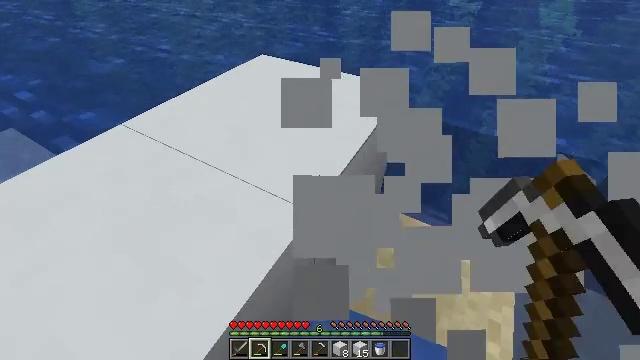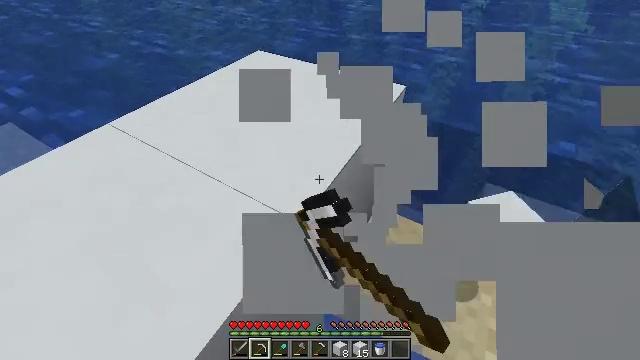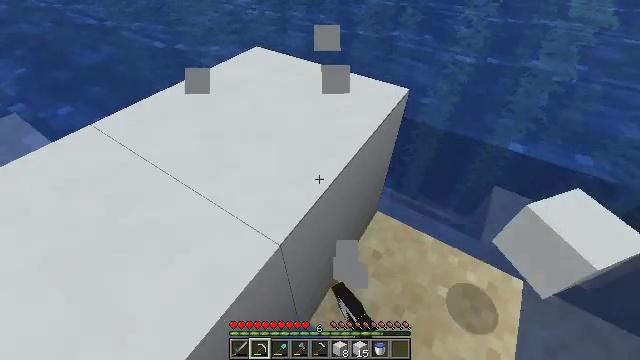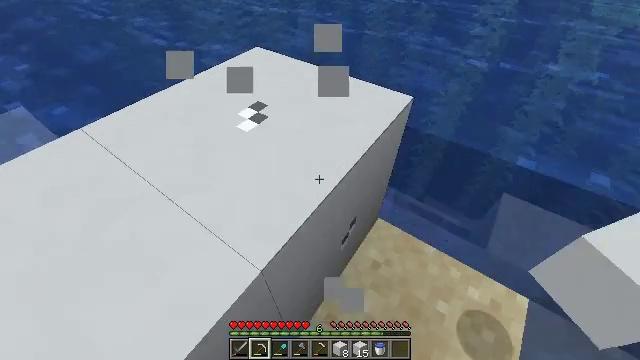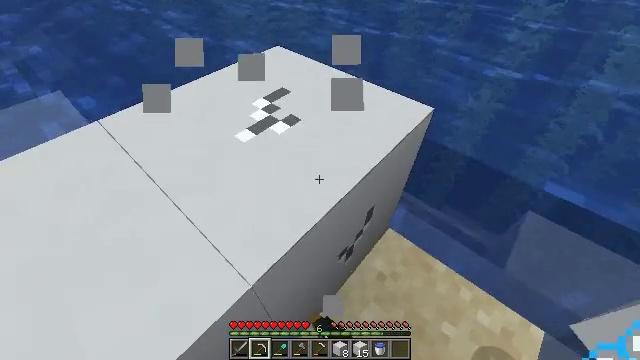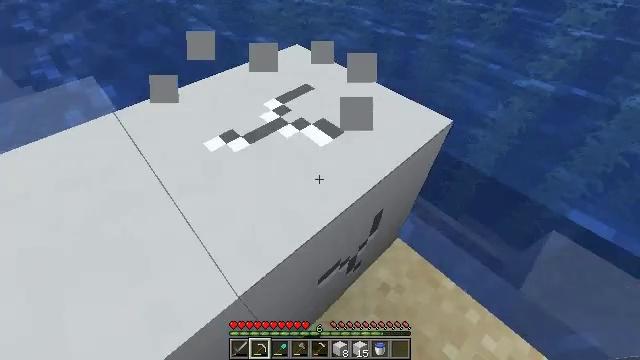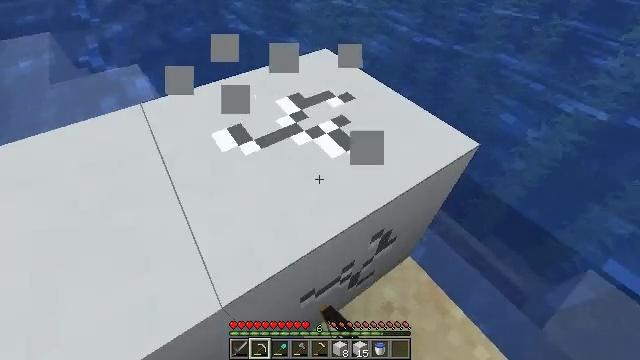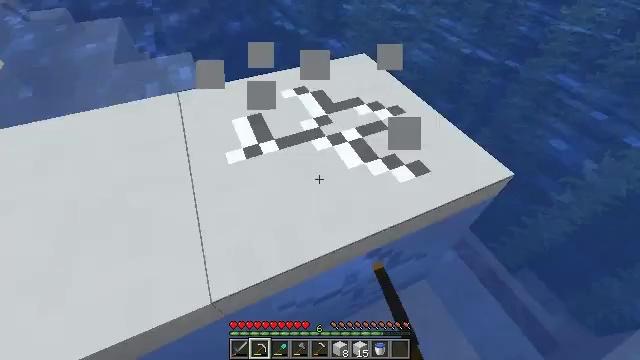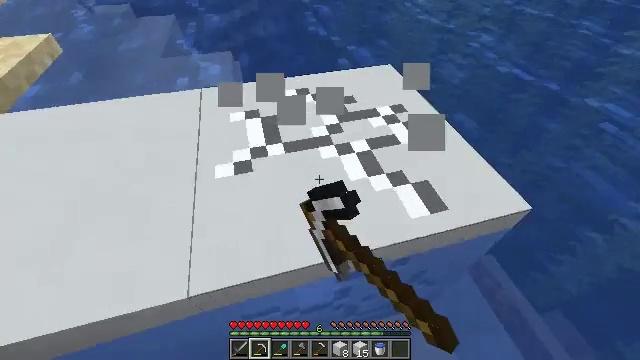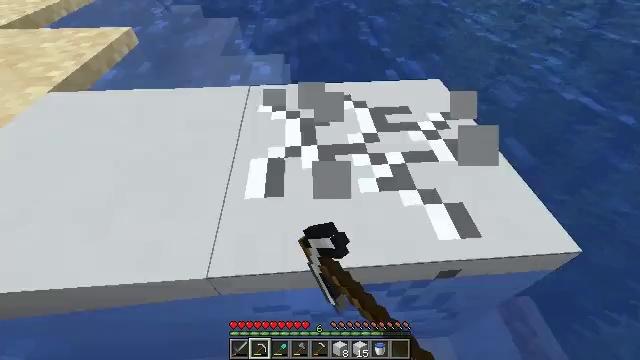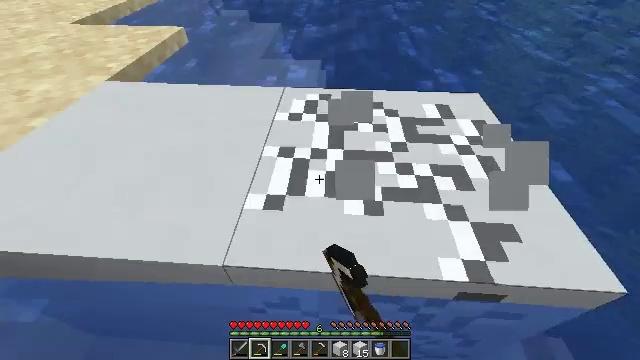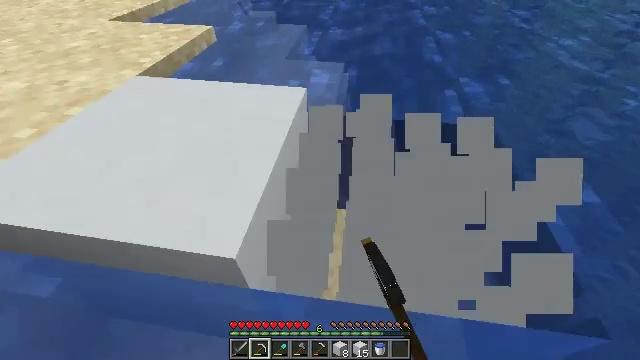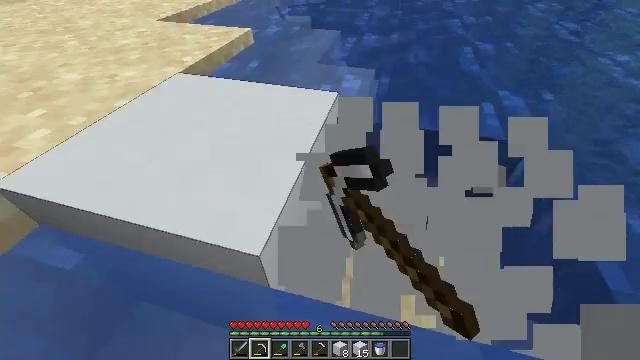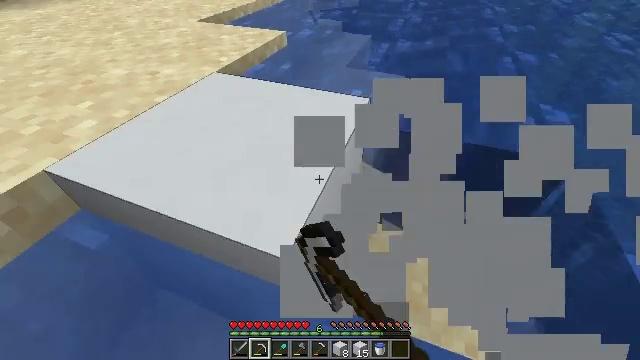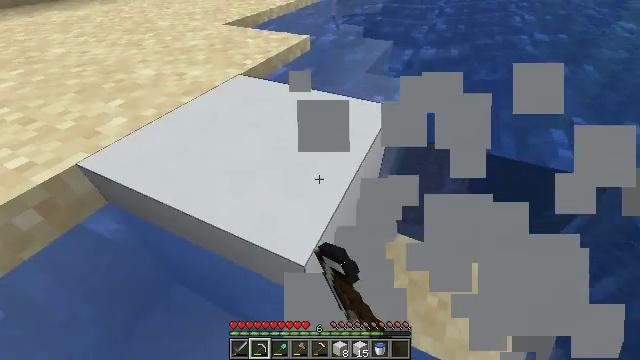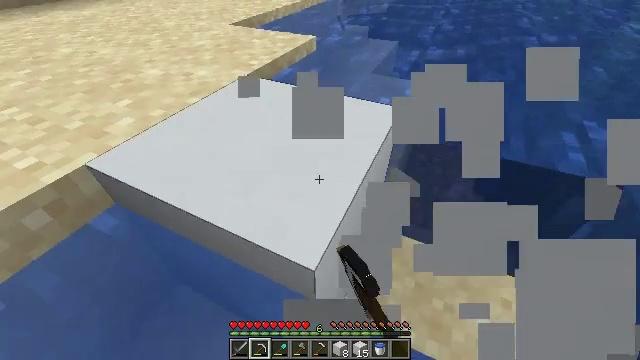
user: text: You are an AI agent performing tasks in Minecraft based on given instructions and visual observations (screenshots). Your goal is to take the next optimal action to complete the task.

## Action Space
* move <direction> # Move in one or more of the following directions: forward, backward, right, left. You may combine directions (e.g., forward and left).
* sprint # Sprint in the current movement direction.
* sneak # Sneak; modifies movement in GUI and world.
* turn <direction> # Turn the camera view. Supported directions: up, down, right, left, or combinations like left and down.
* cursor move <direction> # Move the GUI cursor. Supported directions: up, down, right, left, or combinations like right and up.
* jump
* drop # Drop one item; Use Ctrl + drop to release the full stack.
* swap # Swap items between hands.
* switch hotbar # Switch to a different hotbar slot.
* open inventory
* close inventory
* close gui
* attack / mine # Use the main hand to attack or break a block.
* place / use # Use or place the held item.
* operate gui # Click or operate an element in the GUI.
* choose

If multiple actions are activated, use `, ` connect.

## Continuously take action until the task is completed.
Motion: motion action
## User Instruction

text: Gather white concrete for building projects.
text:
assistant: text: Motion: move forward and move right, turn left and down, attack / mine
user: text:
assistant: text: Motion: move forward and move right, turn left and down, attack / mine
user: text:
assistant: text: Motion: move forward and move right, turn left, attack / mine
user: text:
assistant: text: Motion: move forward and move right, turn left, attack / mine
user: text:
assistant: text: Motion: move forward and move right, turn left, attack / mine
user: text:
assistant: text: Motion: move forward and move right, turn left, attack / mine
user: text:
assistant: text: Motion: move forward, turn left, attack / mine
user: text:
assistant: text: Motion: turn left and up, attack / mine
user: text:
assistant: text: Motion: turn left and up, attack / mine
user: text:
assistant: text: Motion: turn left and up, attack / mine
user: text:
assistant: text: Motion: turn left, attack / mine
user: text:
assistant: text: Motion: turn left, attack / mine
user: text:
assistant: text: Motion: turn left, attack / mine
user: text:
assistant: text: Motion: turn left, attack / mine
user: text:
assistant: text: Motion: attack / mine
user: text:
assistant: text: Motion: attack / mine
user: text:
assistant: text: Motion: attack / mine
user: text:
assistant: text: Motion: turn left, attack / mine
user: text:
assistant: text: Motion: attack / mine
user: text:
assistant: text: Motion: attack / mine
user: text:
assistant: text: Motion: attack / mine
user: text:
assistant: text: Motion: attack / mine
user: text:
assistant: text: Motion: attack / mine
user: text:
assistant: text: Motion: turn right and down, attack / mine
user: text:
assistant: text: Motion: turn right and down, attack / mine
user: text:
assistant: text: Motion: turn right, attack / mine
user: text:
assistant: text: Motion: turn right, attack / mine
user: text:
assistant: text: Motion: turn right, attack / mine
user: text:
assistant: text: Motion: turn right, attack / mine
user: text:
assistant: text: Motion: turn right, attack / mine